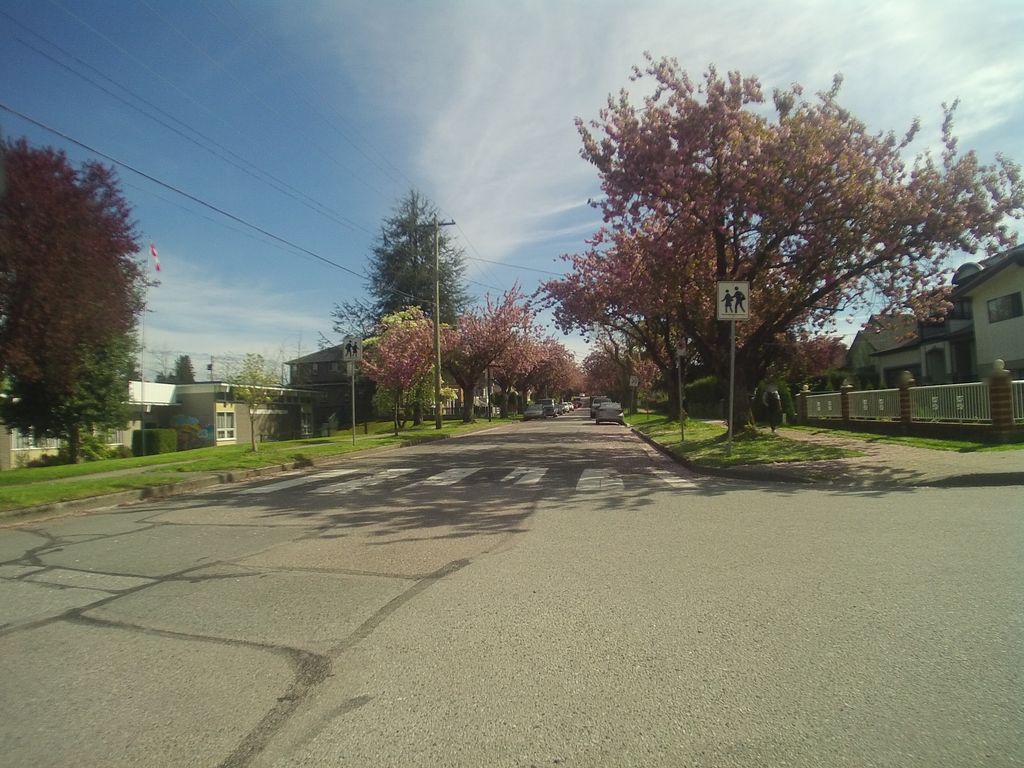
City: vancouver